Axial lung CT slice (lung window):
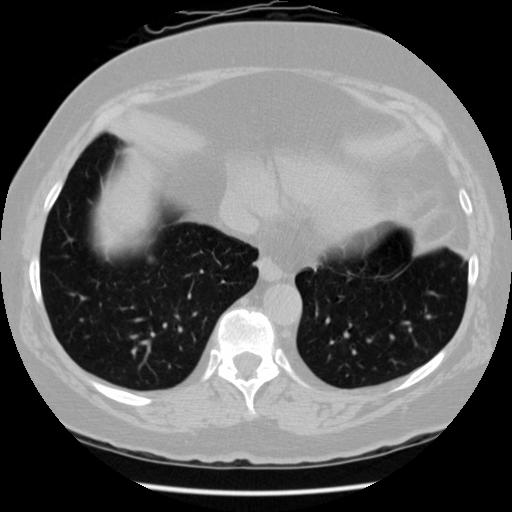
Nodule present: yes
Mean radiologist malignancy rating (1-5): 3.25